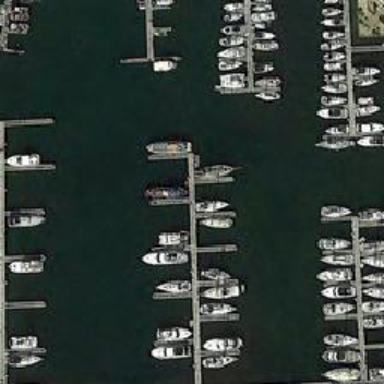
Some boats are in regular four ports .